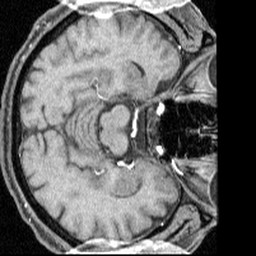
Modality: angio
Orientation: axial
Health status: ill
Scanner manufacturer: siemens
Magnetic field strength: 1.5 T
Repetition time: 0.039 s
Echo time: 0.00502 s